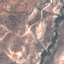
Land use / land cover class: HerbaceousVegetation